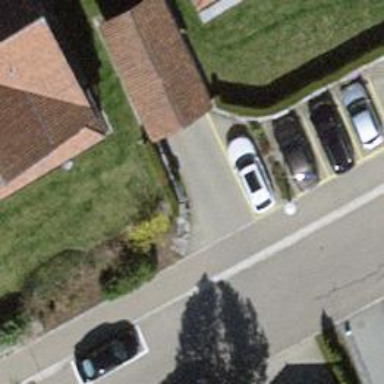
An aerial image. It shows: Parking entrance.